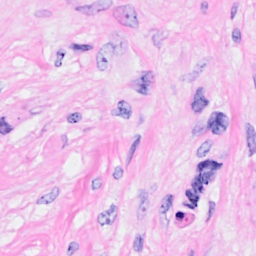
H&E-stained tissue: Breast